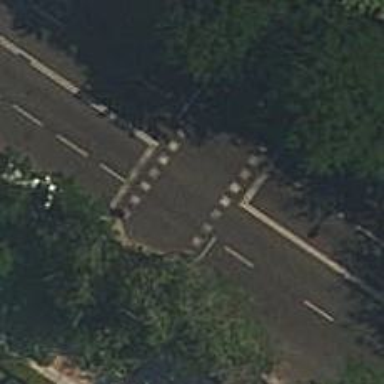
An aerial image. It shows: Zebra crossing with traffic signals.